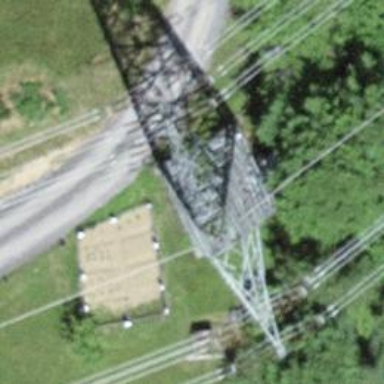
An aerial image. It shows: Towering power structure.